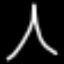
Label: The Eiffel Tower